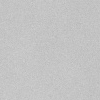
Atmospheric dust classification: dusty